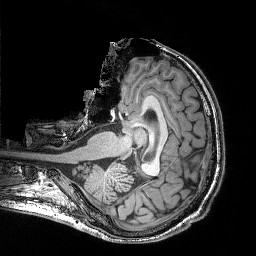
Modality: T1w
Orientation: axial
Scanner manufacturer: siemens
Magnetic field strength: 3 T
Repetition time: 0.02 s
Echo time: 0.005 s